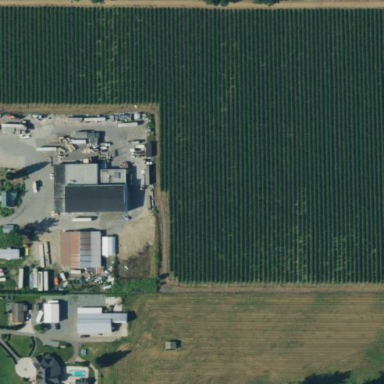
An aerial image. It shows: Farmyard within industrial depot.